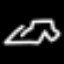
Label: octagon